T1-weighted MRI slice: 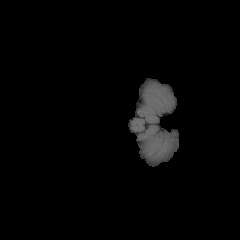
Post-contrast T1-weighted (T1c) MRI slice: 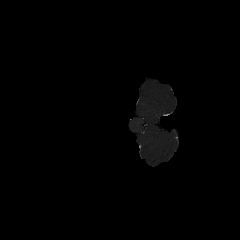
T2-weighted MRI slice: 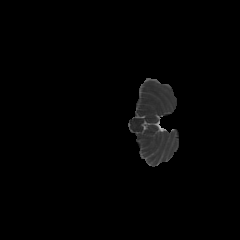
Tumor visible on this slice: no